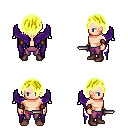
a pixel art fantasy rpg character, male body template, human, light skin, purple wings, magenta pants, gold bangs hairstyle, cloth bracers, maroon shoes, dagger, four views (front, back, left, right), 2x2 character sprite sheet, small pixel art, hard edges, no anti-aliasing